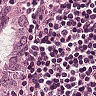
Metastatic tissue present: yes